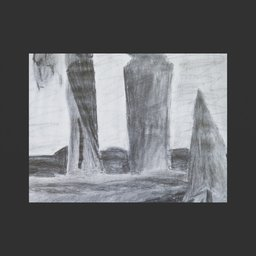
Label: decoration